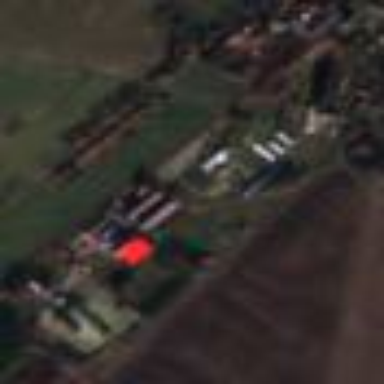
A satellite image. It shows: Farmyard area.